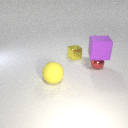
small yellow metal cube to the left of small red metal sphere